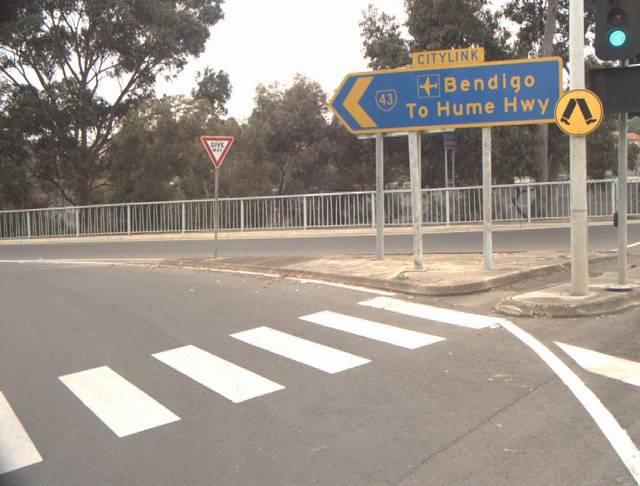
Region: Australia
Coordinates: -37.774, 144.936